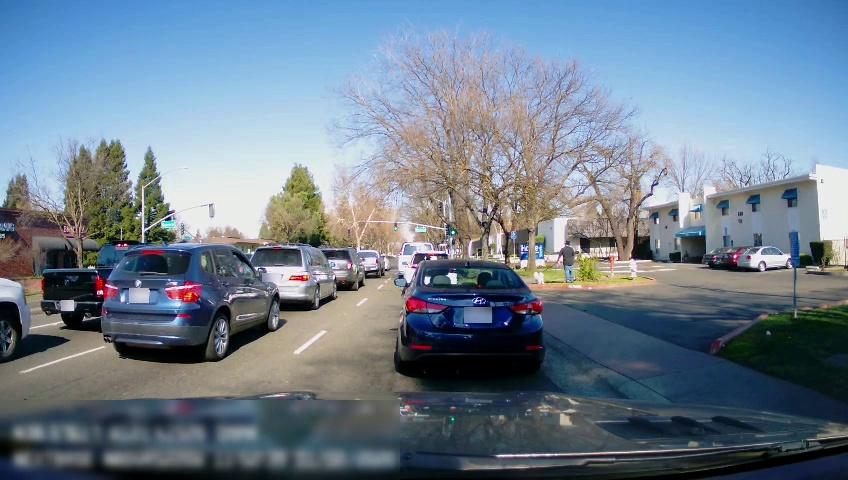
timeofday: Day
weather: Sunny
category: Drivable Space
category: Vehicles | Car
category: Vehicles | Car
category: Vehicles | Car
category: Pedestrians
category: Vehicles | Truck
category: Vehicles | Truck
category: Vehicles | Truck
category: Vehicles | SUV
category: Vehicles | SUV
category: Vehicles | Car
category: Vehicles | Van
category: Vehicles | SUV
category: Vehicles | Car
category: Lanes | Alternate Lane
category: Lanes | Alternate Lane
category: Lanes | Current Lane
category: Traffic | Signs
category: Traffic | Signs
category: Traffic | Lights
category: Traffic | Signs
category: Traffic | Lights